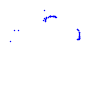
Particle: proton